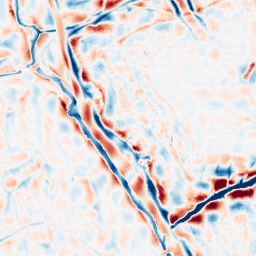
Category: wavelet
Decomposition family: wavelet_biorthogonal
Decomposition parameters: wavelet: bior3.5
level: 4
Upsampling method: quintic
Upsampling parameters: scale: 2
Upsampling scale: 2